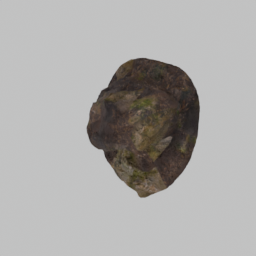
Label: nature